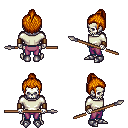
a pixel art fantasy rpg character, male body template, skeleton, white long-sleeve shirt, magenta pants, dark blonde short topknot hairstyle, leather bracers, metal boots, spear, four views (front, back, left, right), 2x2 character sprite sheet, small pixel art, hard edges, no anti-aliasing